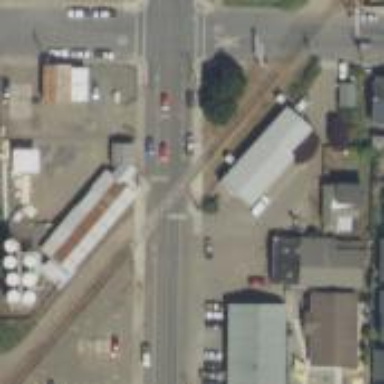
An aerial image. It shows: Railway level crossing.